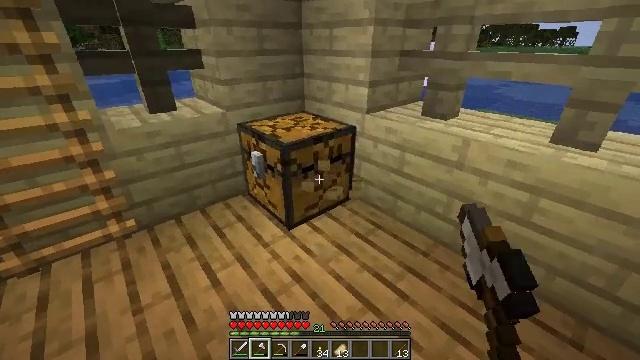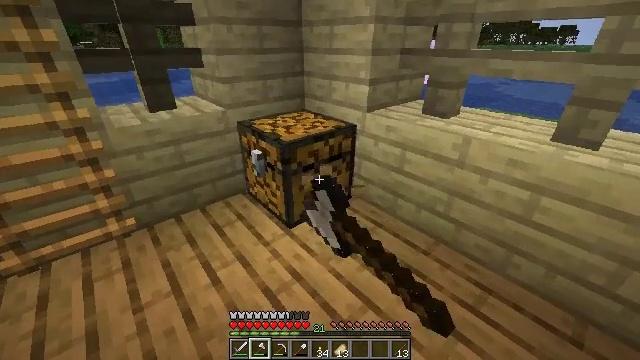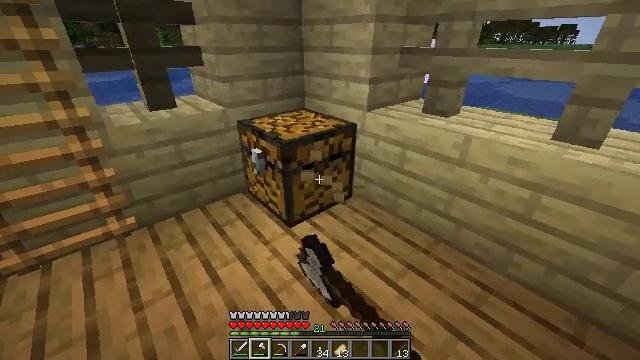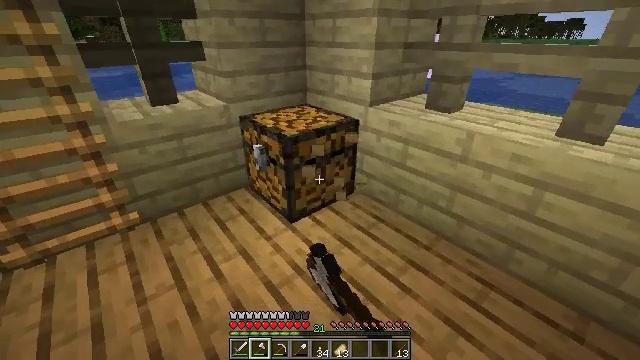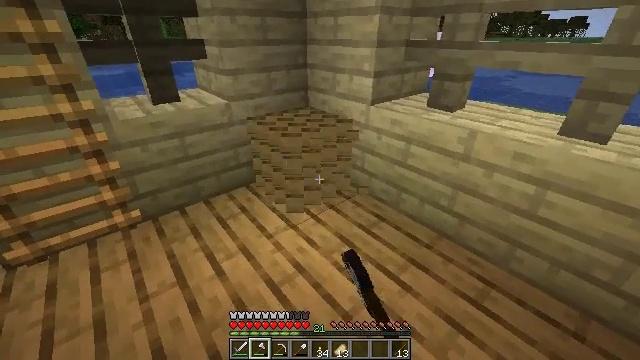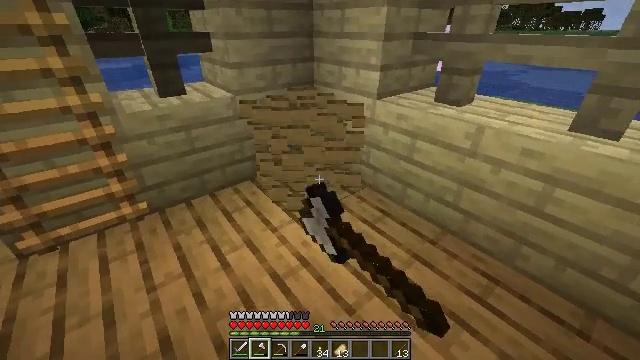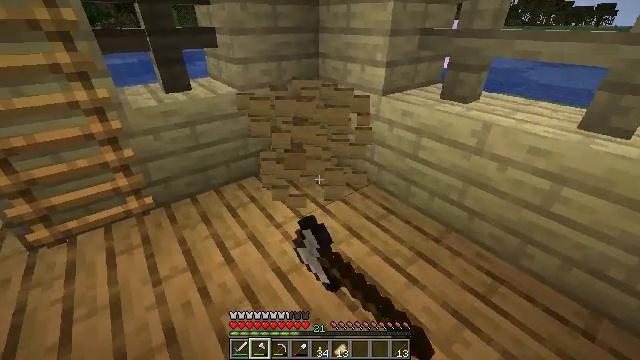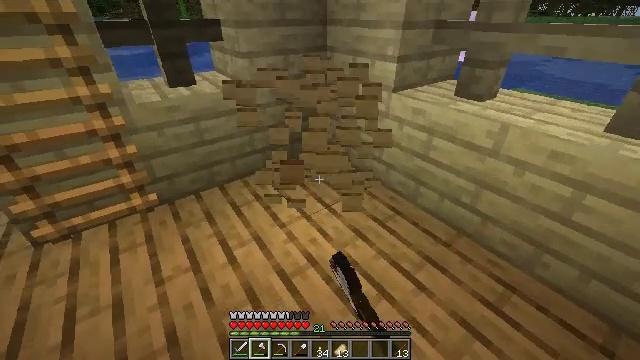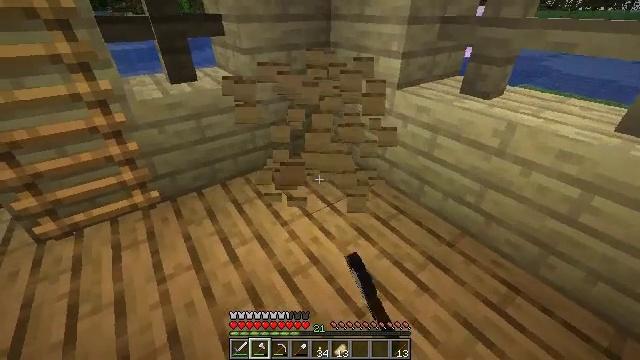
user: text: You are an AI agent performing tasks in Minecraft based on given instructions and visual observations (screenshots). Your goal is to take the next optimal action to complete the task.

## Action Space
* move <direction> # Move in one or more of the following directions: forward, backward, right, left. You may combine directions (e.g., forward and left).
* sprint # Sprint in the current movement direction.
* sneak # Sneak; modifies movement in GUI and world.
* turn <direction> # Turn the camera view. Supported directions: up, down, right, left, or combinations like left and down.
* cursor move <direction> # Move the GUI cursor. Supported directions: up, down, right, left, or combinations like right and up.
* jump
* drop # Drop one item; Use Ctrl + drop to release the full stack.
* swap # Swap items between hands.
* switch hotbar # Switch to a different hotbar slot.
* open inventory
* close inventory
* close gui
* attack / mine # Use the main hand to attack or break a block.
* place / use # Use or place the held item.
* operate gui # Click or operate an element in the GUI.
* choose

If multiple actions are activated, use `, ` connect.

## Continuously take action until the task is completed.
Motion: motion action
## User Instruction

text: Attack the chest to pick it up.
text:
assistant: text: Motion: attack / mine
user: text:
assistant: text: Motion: attack / mine
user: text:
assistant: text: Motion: attack / mine
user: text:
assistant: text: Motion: attack / mine
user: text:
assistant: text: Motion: turn left and down, attack / mine
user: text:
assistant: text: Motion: turn left, attack / mine
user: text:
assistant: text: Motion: move forward, turn left and down, attack / mine
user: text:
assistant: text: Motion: move forward, attack / mine
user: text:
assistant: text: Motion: attack / mine